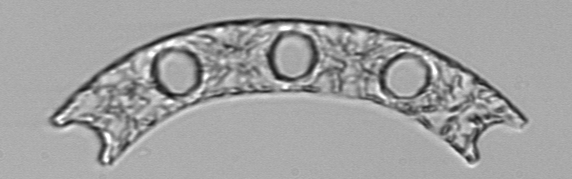
Label: Eucampia